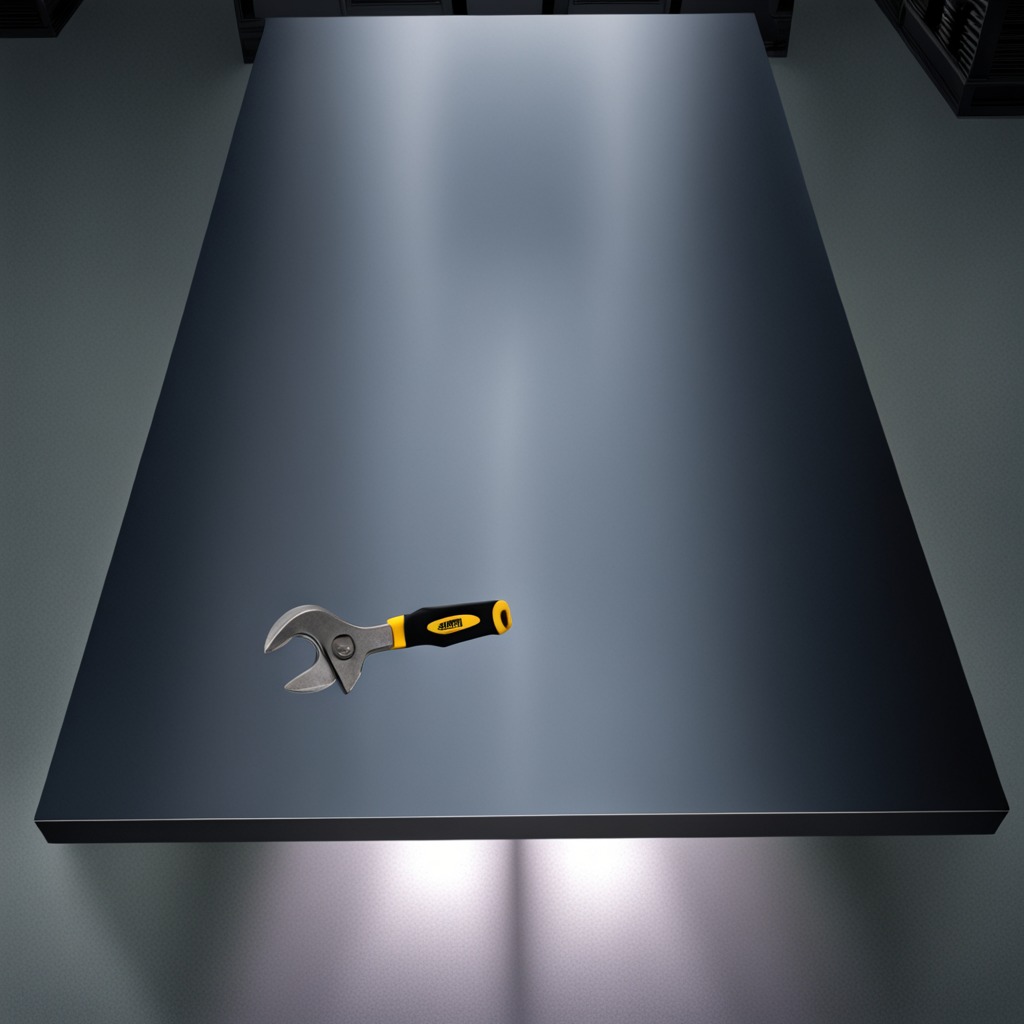
A wrench lies on a clean empty table in a basement in the evening.